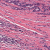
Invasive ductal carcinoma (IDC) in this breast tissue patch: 1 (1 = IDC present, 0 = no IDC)